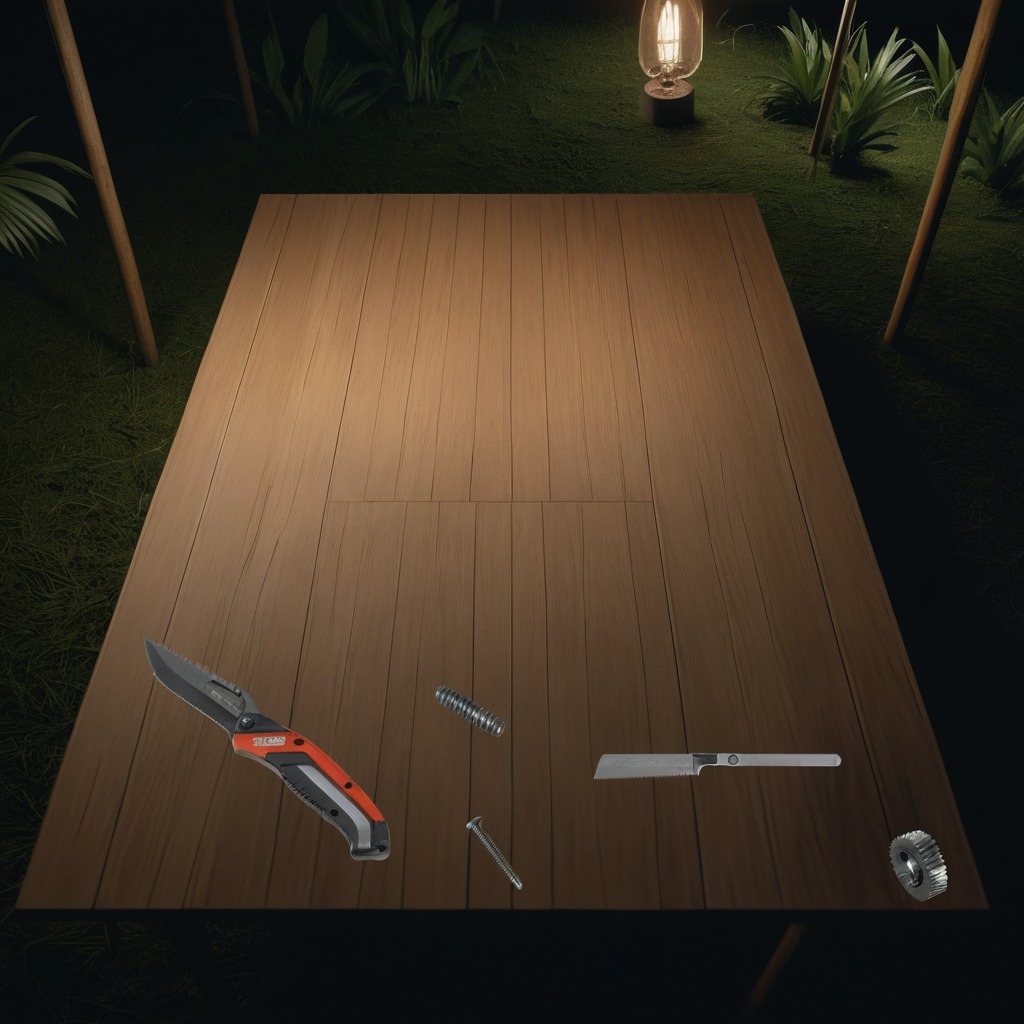
A steel gear with teeth, a utility knife, a metal machine screw, a coiled metal spring, and a handheld metal saw are lying on the wooden table.